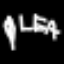
Label: leaf